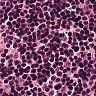
Metastatic tissue present: no